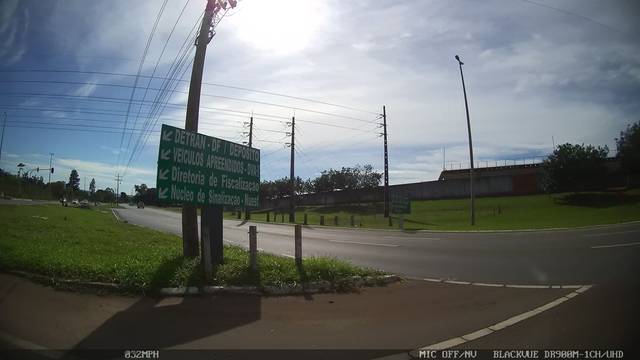
Region: Brazil
Coordinates: -15.771, -47.898